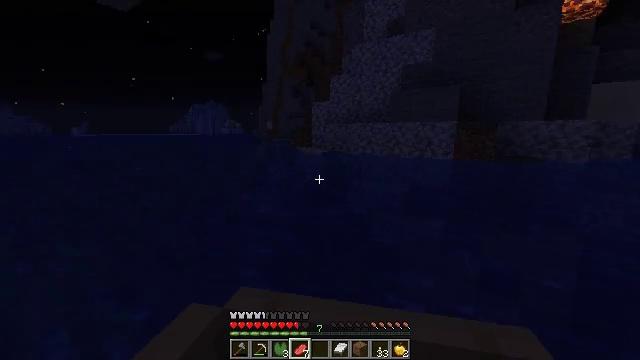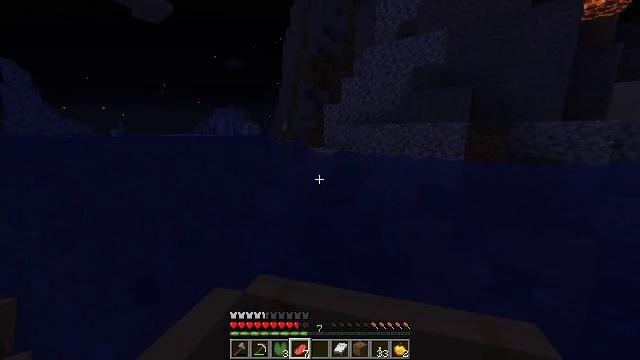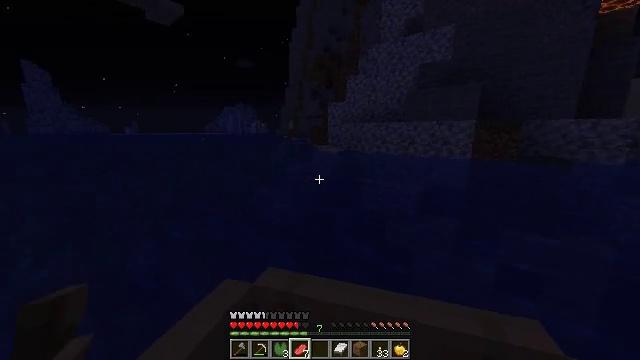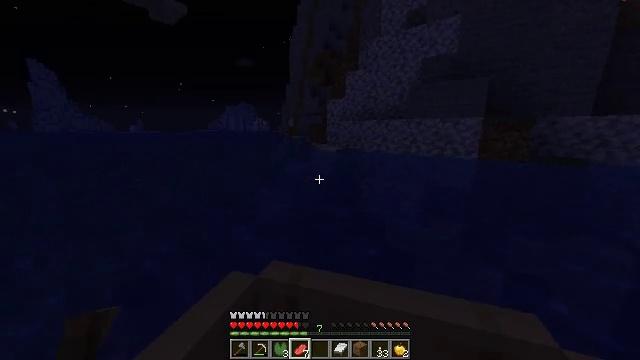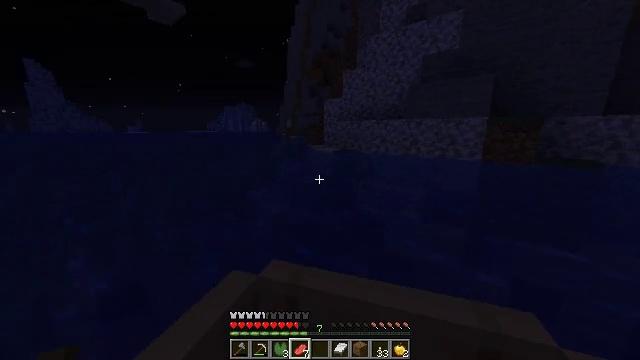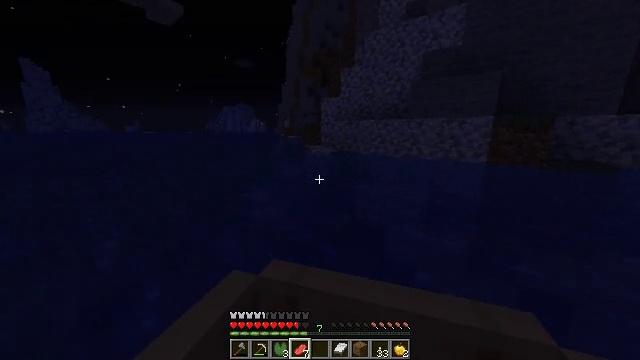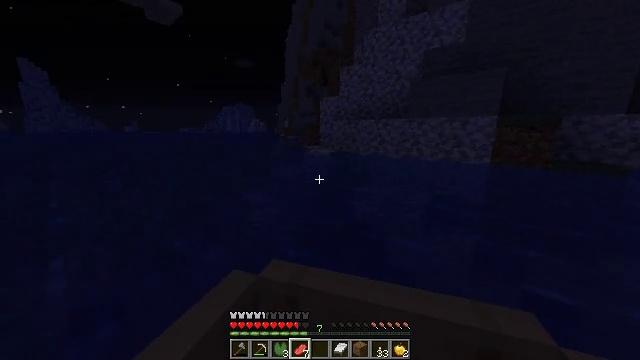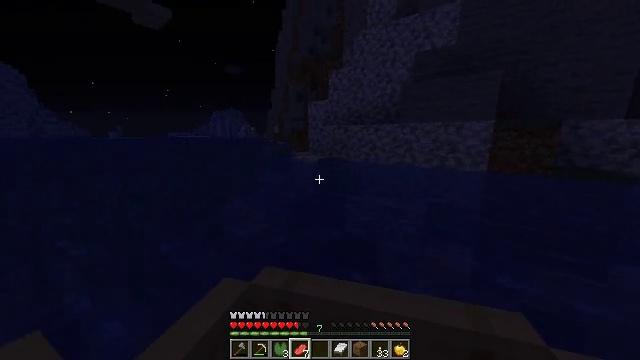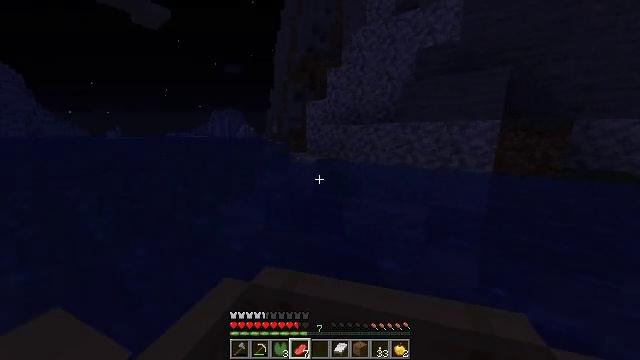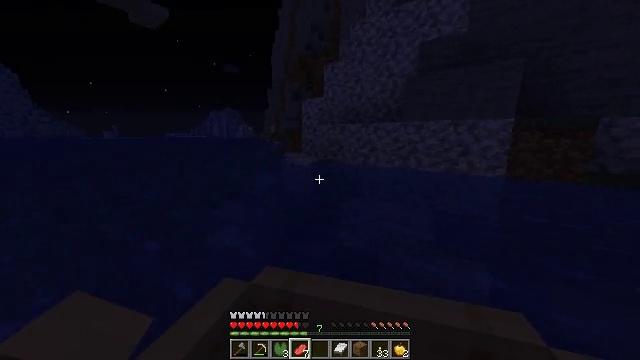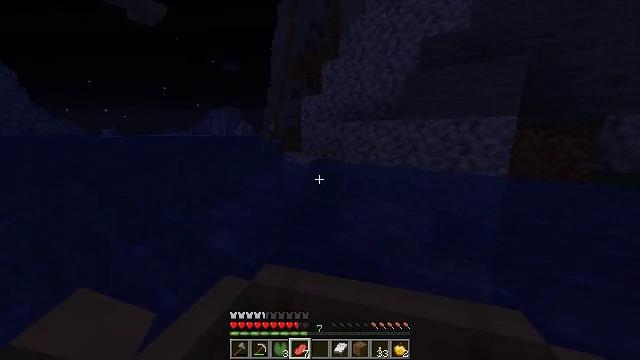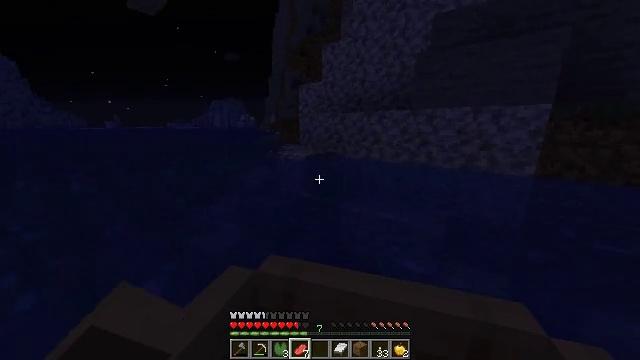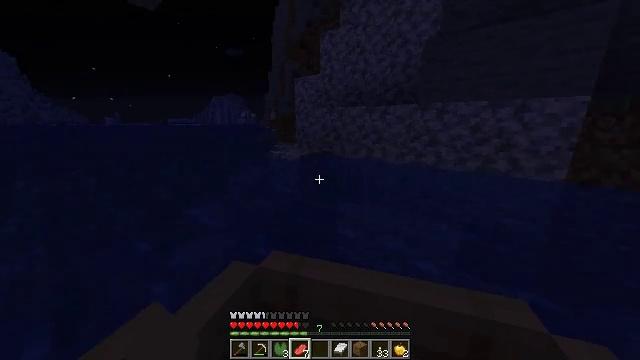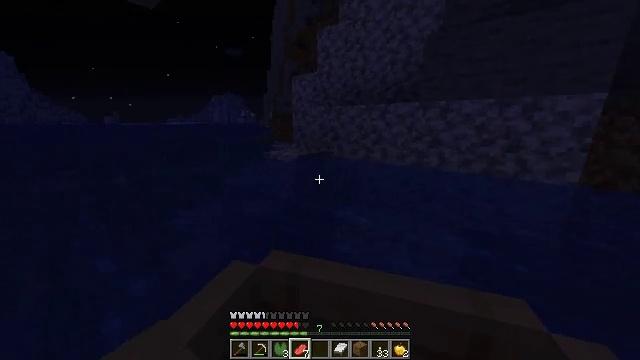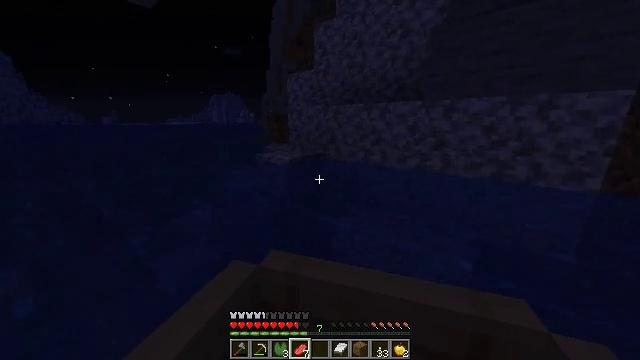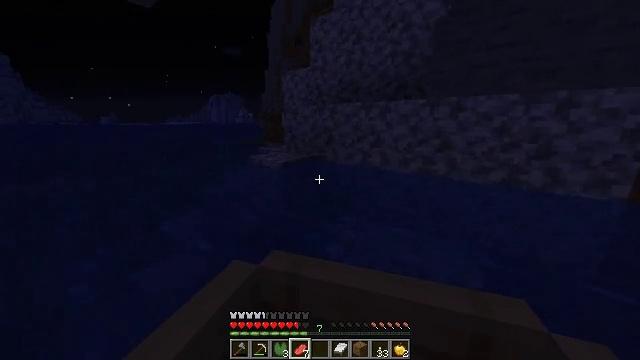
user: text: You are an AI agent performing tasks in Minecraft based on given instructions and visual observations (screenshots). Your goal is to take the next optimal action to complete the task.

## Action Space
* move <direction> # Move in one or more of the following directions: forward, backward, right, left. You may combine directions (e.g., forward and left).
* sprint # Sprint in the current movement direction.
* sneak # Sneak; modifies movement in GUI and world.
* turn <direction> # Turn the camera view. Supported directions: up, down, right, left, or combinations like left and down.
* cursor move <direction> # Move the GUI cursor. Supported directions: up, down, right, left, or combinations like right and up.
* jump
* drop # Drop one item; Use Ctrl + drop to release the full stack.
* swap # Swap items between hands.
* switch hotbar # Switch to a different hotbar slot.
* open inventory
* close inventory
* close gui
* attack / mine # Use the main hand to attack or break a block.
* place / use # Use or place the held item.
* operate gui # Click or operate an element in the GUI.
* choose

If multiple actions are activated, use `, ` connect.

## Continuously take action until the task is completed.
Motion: motion action
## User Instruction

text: Break the mossy stone bricks in a structure.
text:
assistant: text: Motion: move forward, sprint, turn left
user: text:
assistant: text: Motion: move forward, sprint, turn left
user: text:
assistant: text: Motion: move forward, sprint
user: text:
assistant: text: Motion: move forward, sprint
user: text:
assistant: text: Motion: move forward, sprint
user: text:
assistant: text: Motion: move forward, sprint
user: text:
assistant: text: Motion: move forward, sprint, turn right and up
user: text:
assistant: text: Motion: move forward
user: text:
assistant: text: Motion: move forward
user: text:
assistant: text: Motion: move forward
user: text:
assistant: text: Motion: move forward, turn left and down
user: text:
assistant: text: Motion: move forward
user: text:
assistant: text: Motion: move forward
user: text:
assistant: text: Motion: move forward
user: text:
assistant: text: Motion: move forward and move left, sprint
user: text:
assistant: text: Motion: move forward and move left, sprint
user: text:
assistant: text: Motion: move forward and move left, sprint
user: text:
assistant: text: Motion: move forward and move left, sprint
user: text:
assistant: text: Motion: move forward, sprint
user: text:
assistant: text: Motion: move forward, sprint, turn down
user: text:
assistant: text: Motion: move forward, sprint, turn left and down
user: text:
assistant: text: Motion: move forward, turn left and down
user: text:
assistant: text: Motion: move forward, turn left and down
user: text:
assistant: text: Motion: move forward, turn right and up
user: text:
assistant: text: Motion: move forward
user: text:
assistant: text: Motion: move forward
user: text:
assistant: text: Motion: move forward, turn right
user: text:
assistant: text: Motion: move forward, turn right
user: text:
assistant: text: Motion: move forward
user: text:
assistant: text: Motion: move forward, turn left and down